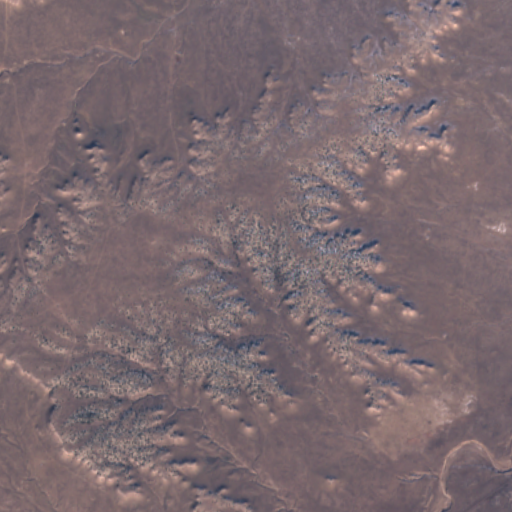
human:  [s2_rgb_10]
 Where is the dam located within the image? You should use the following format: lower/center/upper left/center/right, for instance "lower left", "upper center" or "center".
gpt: The dam is located in the upper center of the image.
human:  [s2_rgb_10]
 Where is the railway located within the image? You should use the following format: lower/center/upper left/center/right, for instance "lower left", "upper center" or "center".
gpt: The railway is located in the lower right of the image.
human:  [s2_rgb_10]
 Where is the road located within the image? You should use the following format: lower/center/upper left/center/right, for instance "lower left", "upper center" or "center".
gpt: There is no road in the image.